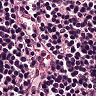
Metastatic tissue present: no